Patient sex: M
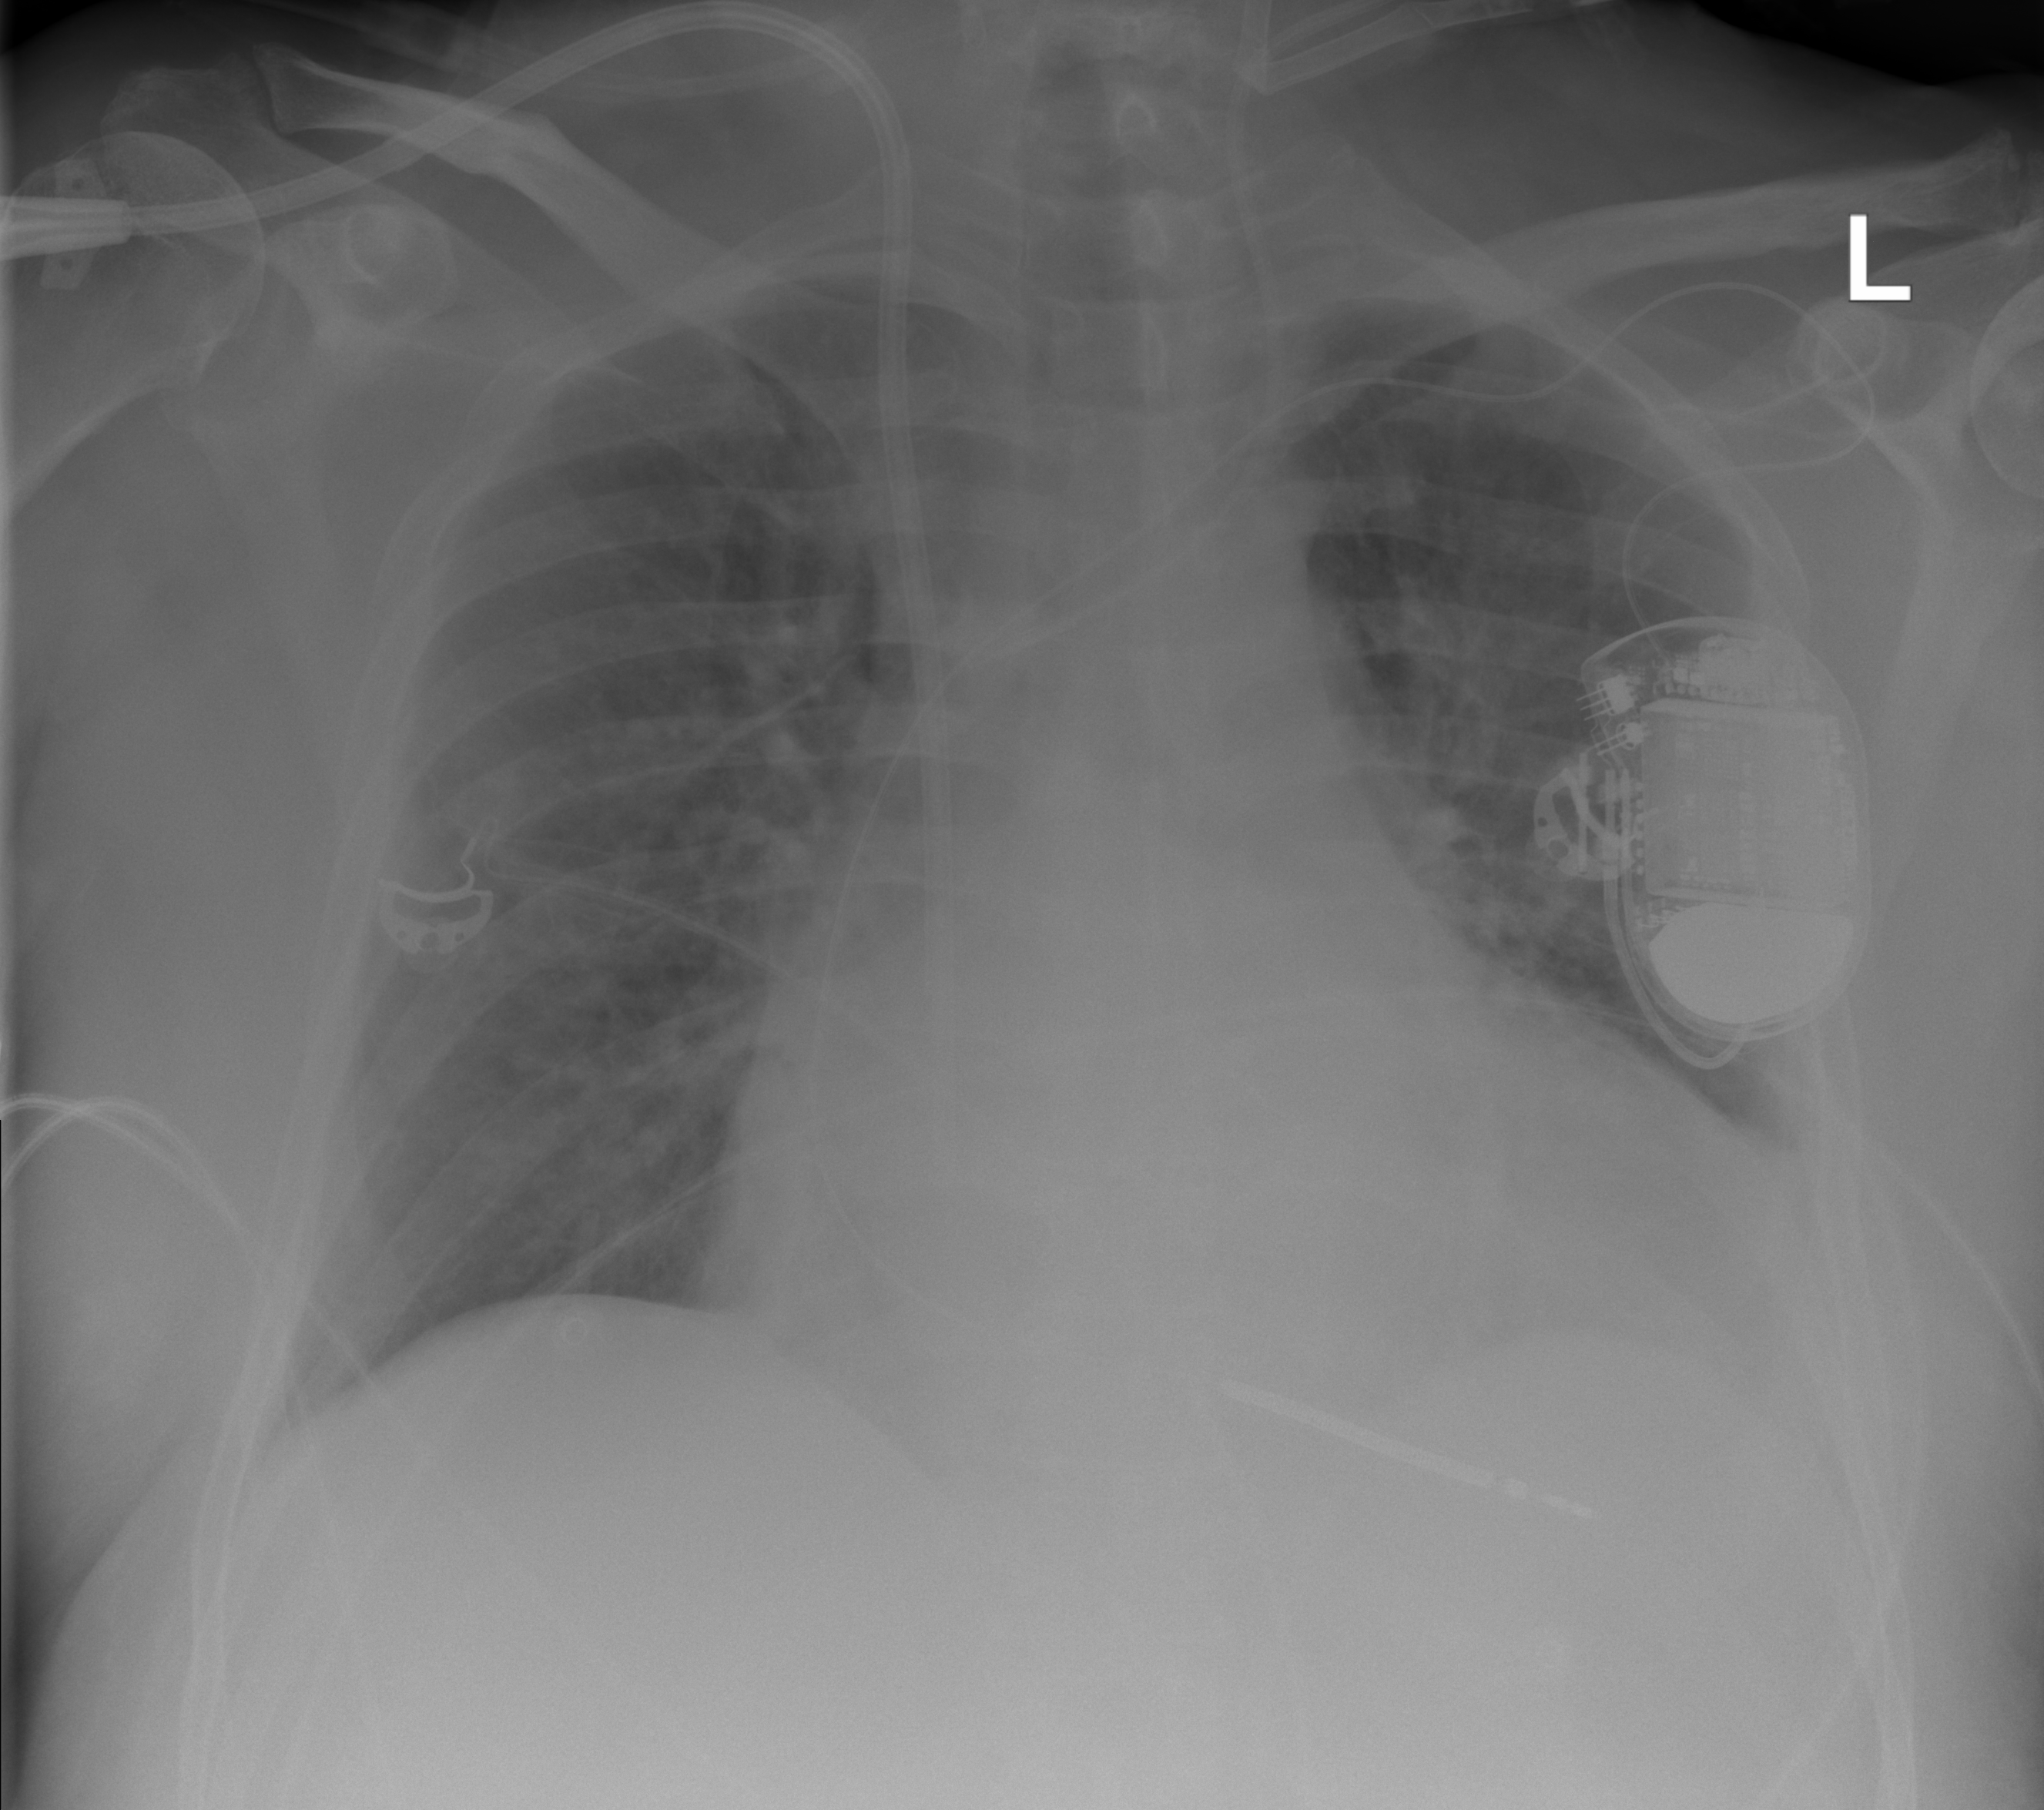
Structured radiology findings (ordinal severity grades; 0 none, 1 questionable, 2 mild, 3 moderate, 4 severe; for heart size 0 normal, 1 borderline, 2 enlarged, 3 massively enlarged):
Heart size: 2
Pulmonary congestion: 3
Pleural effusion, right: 0
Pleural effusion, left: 2
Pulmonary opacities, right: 0
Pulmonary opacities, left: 1
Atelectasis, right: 0
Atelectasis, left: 2